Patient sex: M
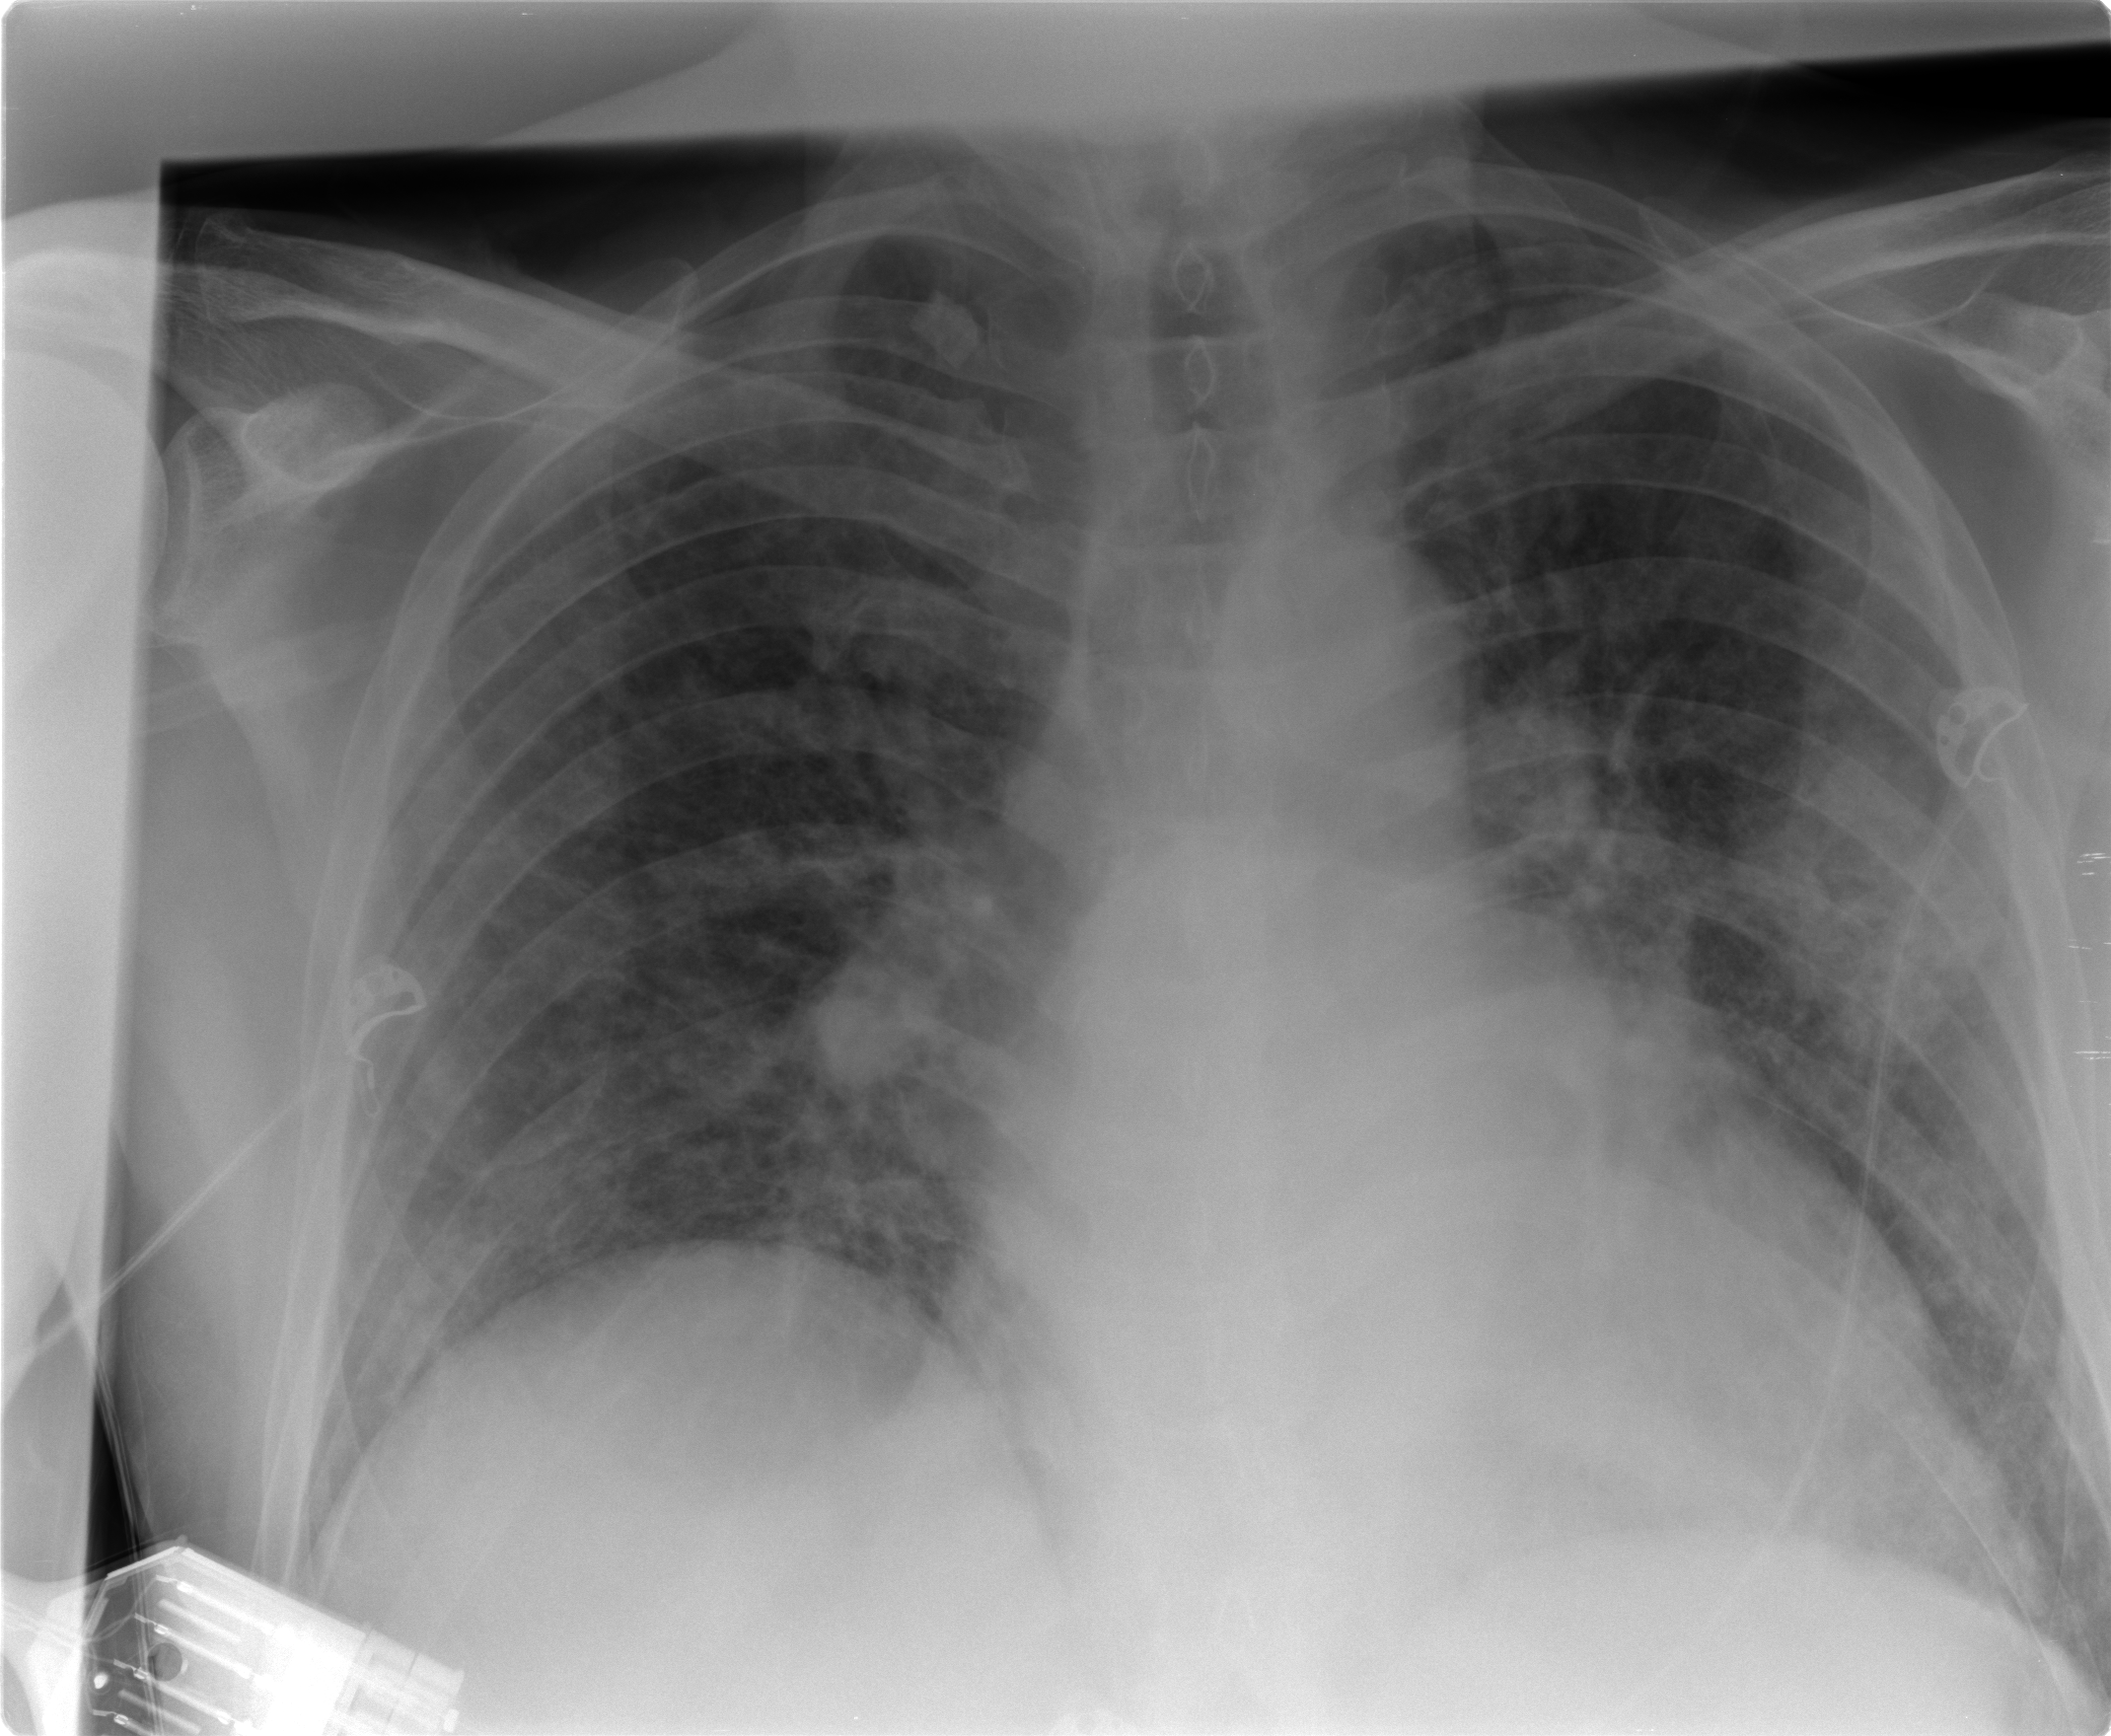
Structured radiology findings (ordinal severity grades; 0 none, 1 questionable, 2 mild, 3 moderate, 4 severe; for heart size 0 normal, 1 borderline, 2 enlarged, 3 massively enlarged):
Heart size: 2
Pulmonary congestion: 2
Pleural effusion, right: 0
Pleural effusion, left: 0
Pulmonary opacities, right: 2
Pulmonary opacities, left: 4
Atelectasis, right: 2
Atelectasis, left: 2